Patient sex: M
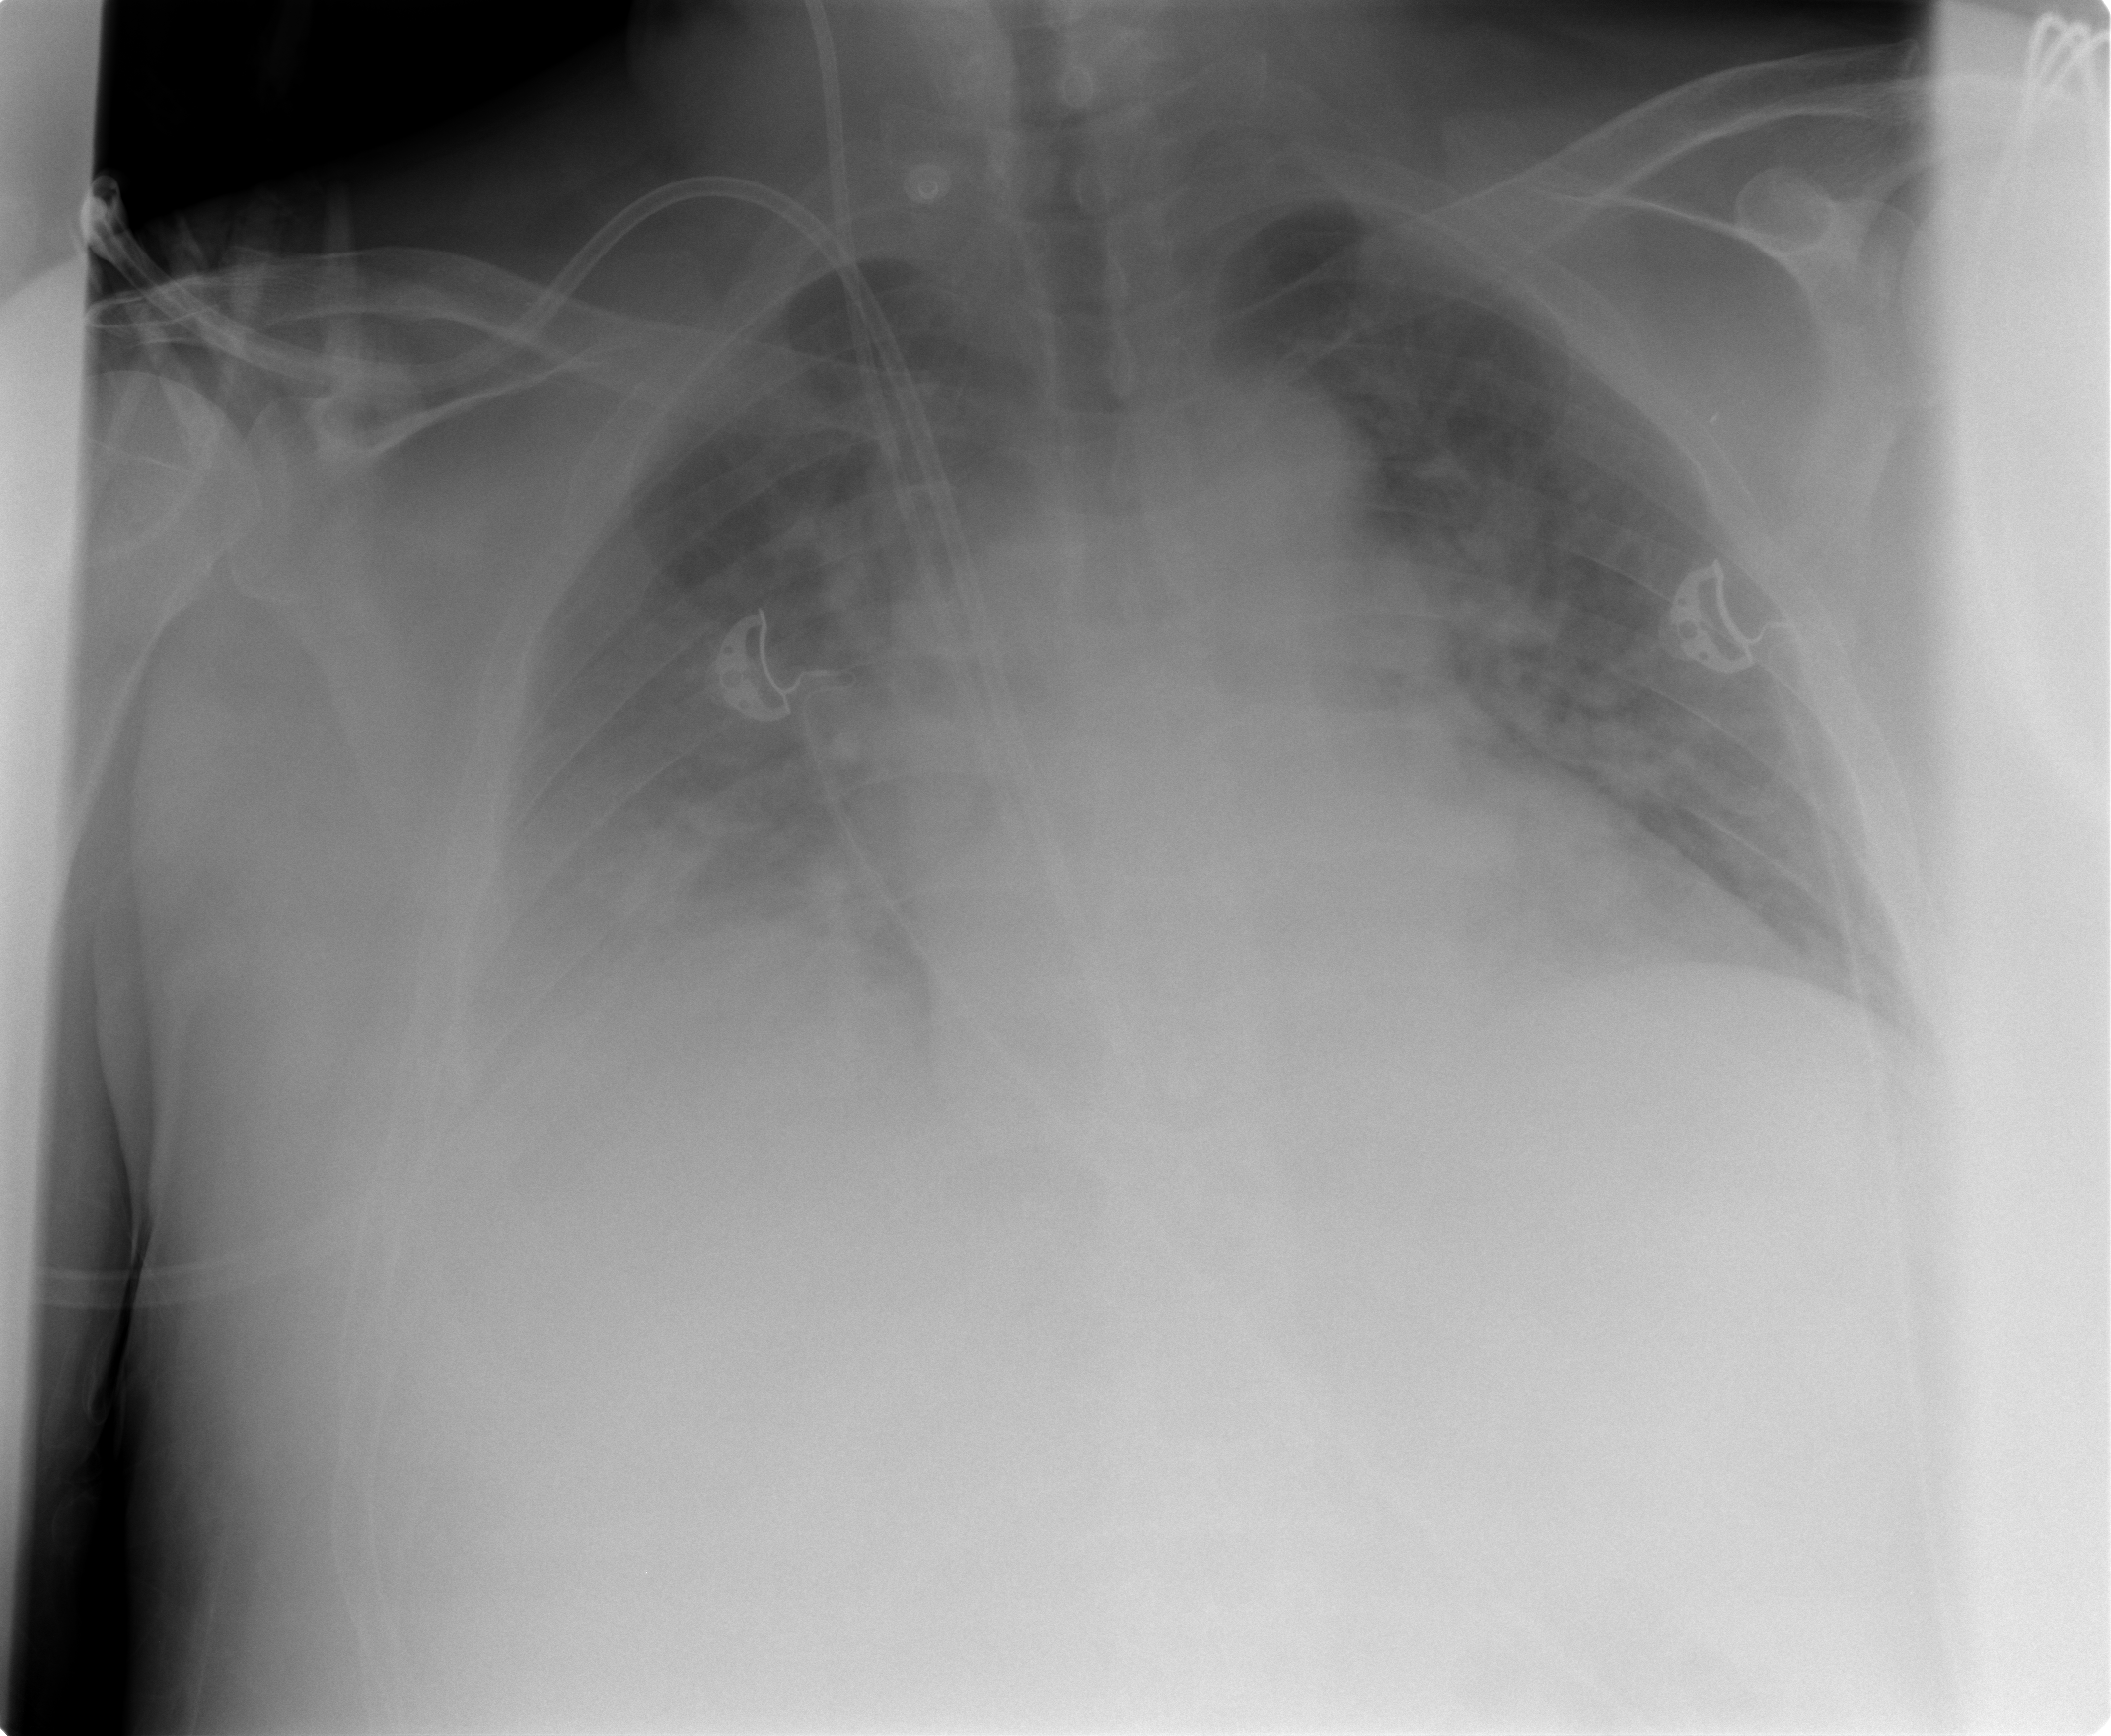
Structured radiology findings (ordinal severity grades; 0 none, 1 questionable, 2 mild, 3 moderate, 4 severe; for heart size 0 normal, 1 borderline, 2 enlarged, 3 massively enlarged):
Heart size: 1
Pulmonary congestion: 3
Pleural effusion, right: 2
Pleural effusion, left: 0
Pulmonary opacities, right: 0
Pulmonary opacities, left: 0
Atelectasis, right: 0
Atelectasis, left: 0